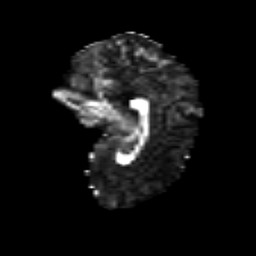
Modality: FA
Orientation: sagittal
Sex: female
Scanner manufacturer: siemens
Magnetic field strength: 3 T
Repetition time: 5 s
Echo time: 0.071 s